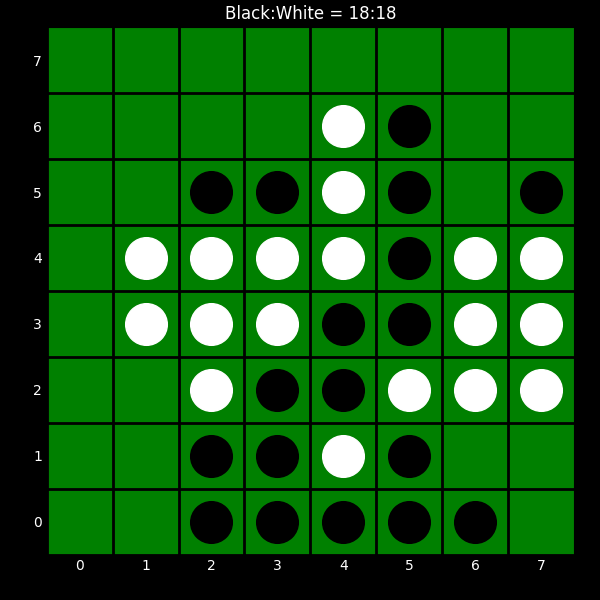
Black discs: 18
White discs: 18